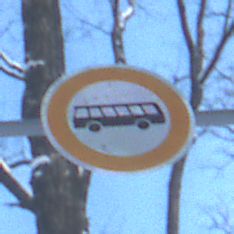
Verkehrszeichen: VerbotKraftomnibusse
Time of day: MorningAfternoon
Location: Outdoor (Nature)
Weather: Clear
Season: Winter
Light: Natural